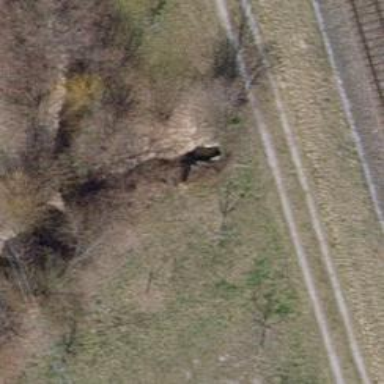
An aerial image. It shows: Ditch passing through tunnel.